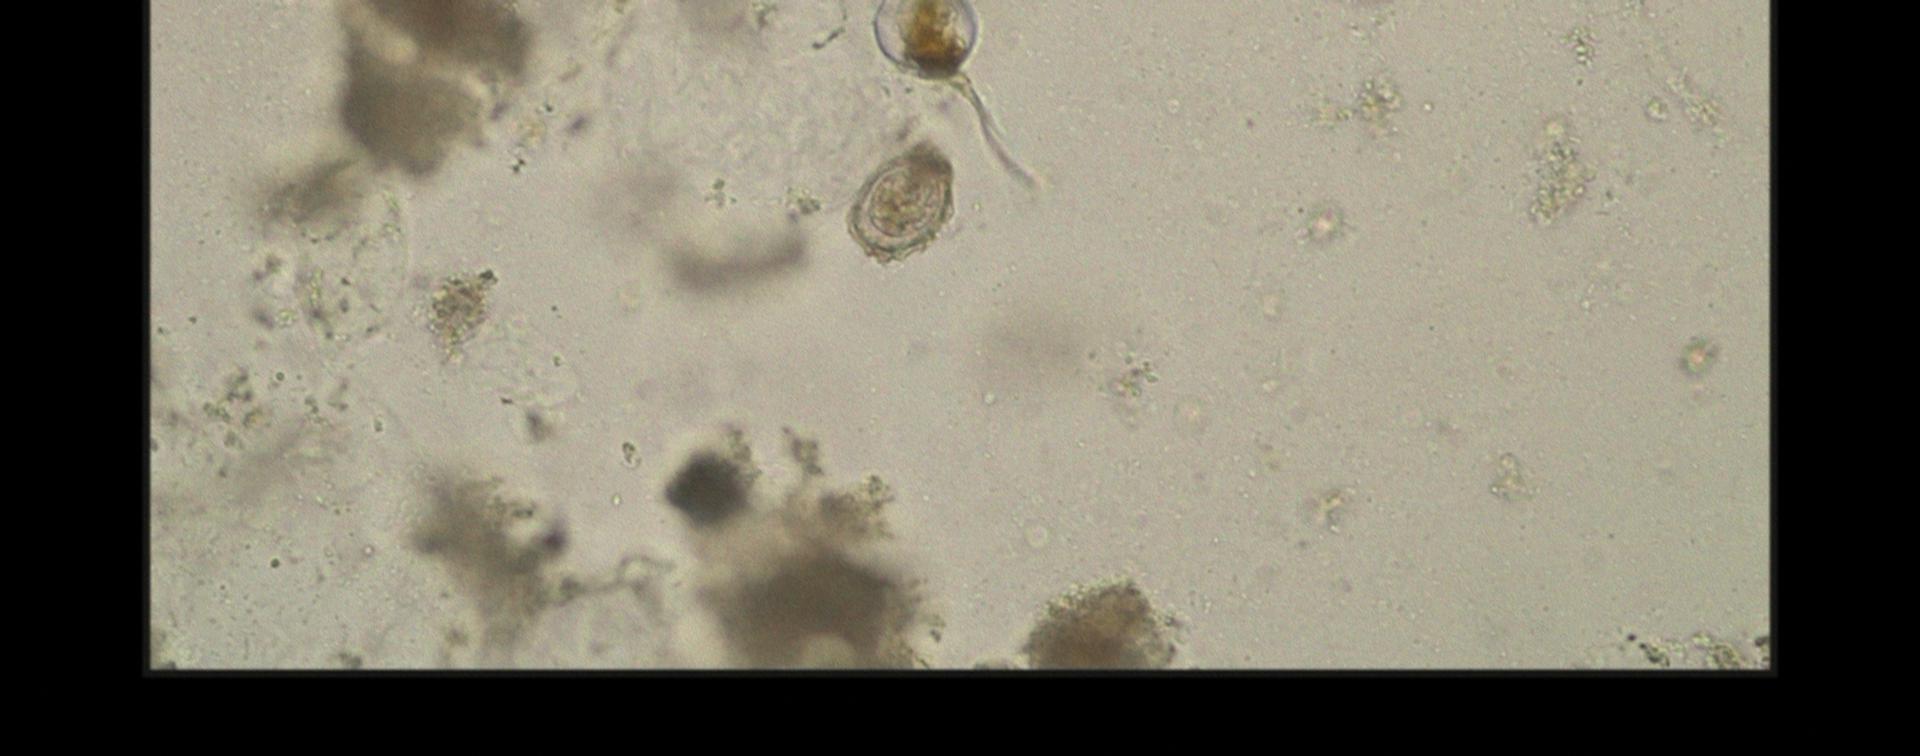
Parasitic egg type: Hymenolepis nana